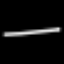
Label: line